Question: Whenever I try to project 3D points into the image plane with cv2.projectPoints I get really large values. Even with <URL> my projected axis looks like this:
I've tried checking my calibration matrices, but they look quite normal:
'''
intrinsic camera parameters:
[[444., 0., 316.],
[0., 414., 263.],
[0., 0., 1.]]
distortion coeffs:
[[0.09, -0.13, -0.03, 0.0, 0.39]]
rotation vector:
[[1.27, -1.16, -1.12]]
translation vector:
[[0.02, 0.5, -0.5]]
'''
Finally, the projected axis values are
'''
[[173.64, 798.27],
[311.09, 807.81],
[20258.80, -7491.46]] # really large value
'''
The detected corners are those of the sheet of paper. Since there are only four corners that serve as a "guide" (instead of the 42 corners used in the tutorial), I don't know if that is what's making the projection really fuzzy. Any help would be deeply appreciated.
Edit. the original axis is just the identity matrix.
Edit 2. Code:
'''
while True:
_, frame = vcap.read()
key = cv2.waitKey(1) & 0xFF
if key == ord("q"):
cv2.destroyAllWindows()
break
# preprocess image
gray = cv2.cvtColor(frame, cv2.COLOR_BGR2GRAY)
_, thresh = cv2.threshold(gray, 150, 255, cv2.THRESH_BINARY)
thresh = cv2.morphologyEx(thresh, cv2.MORPH_OPEN, kernel)
# fetch points
corners = find_sheet_of_paper(thresh)
corners = cv2.cornerSubPix(gray, corners, (11, 11), (-1, -1), criteria)
# rotation and translation vectors for projection
_, rvecs, tvecs = cv2.solvePnP(object_points, corners, mtx, dist)
# project 3d points on 2d image
image_points, _ = cv2.projectPoints(axis, rvecs, tvecs, mtx, dist)
image_points = np.squeeze(image_points)
frame = draw_axis(frame, corners, image_points)
cv2.imshow("", frame)
'''
The 'find_sheet_of_paper' function returns an array of the paper's coordinates. The 'draw_axis' function is the same as the one in the link. And 'object_points' is just a meshgrid:
'''
object_points = [
[0., 0., 0.],
[1., 0., 0.],
[0., 1., 0.],
[1., 1., 0.]
]
'''
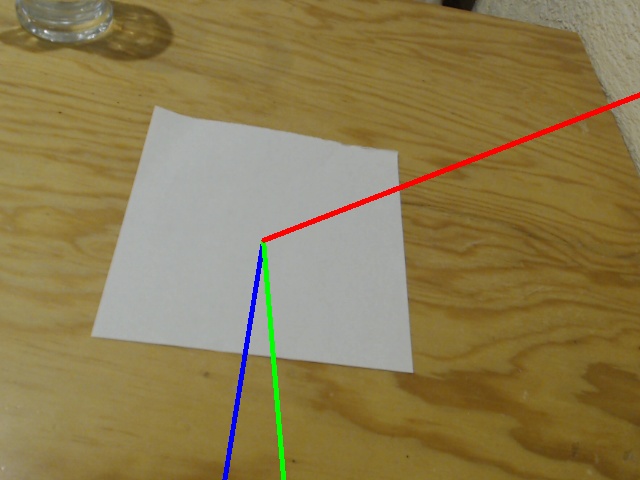
Answer: Ok, I think I figured this out. Since there are only four points that are being detected, the data is kind of noisy. In these cases where we can't rely too much on the detections, it is better to use the RANSAC algorithm. So, instead of using the default iterative method, we should do:
'''
_, rvecs, tvecs, _ = cv2.solvePnPRansac(
object_points, corners, camera_matrix, dist_coeffs, flags=cv2.SOLVEPNP_P3P
)
'''
Lucky me, the function requires exactly four detections. This is the output: